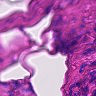
Metastatic tissue present: no